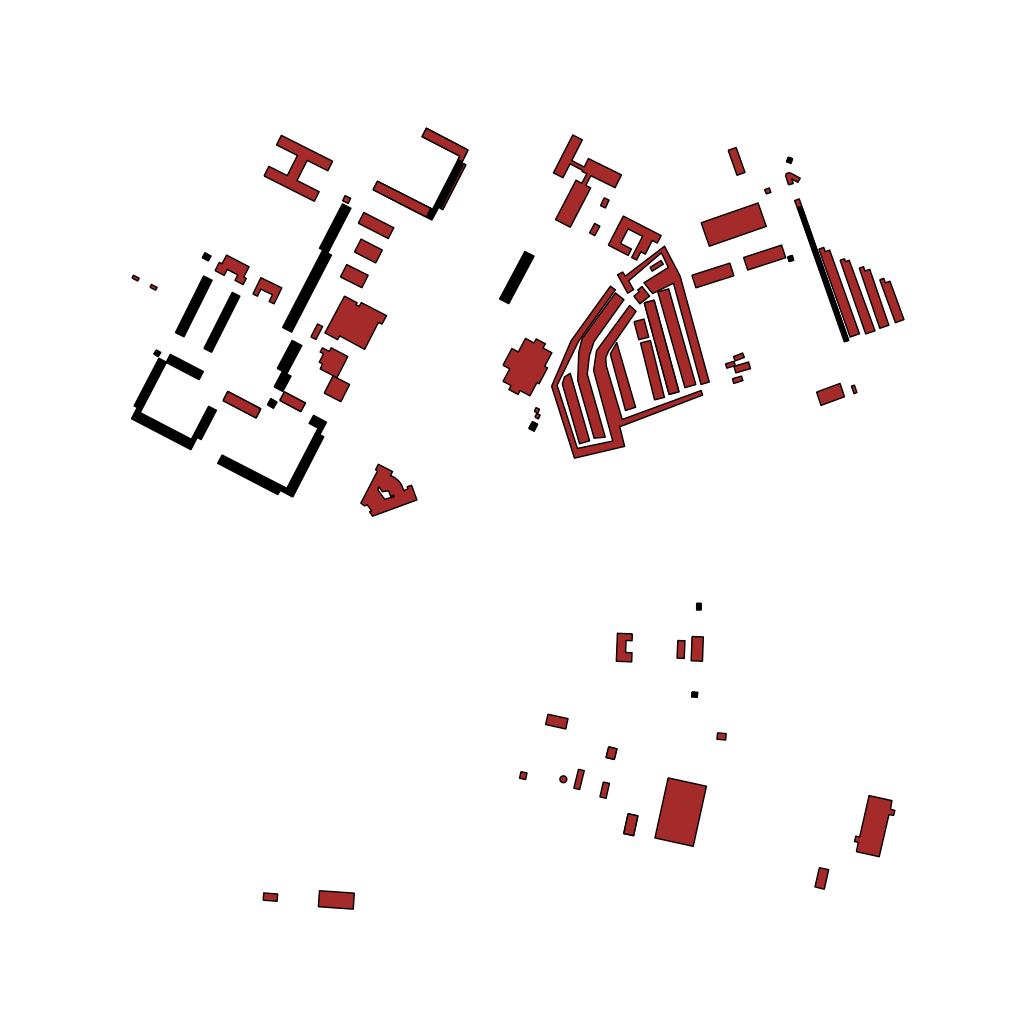
Tags: overhead vector_map, business, recreation, residential, special, modern, soviet, high_rise, individual_rise, low_rise, density_1, Building, Facility, 1.0 km²